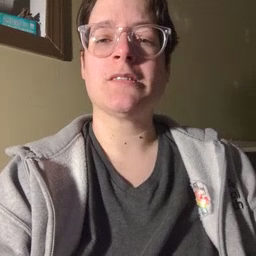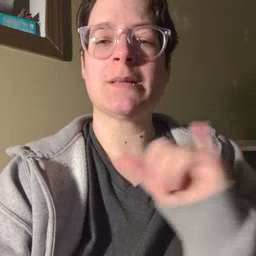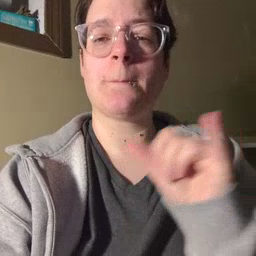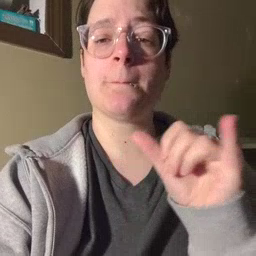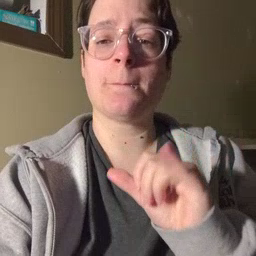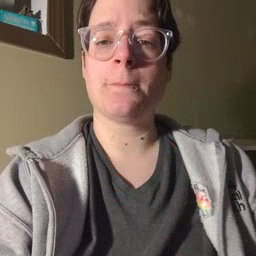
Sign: same